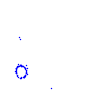
Particle: proton